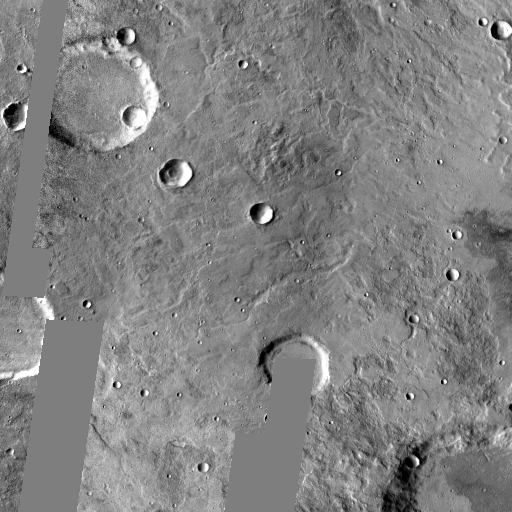
Crater classes present: Background, Other, Buried, Secondary